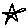
Label: star